Question: I have this xml
'''
<?xml version='1.0' encoding='utf-8'?>
<DATA>
<PERSONS>
<PERSON id="792226" member_id="53534">
<FNAME>Alfred</FNAME>
<MNAME> C </MNAME>
<LNAME> Kenneth </LNAME>
<EMAIL> ac1@abc.com </EMAIL>
<USER_ROLES>
<ROLE> Abstract </ROLE_NAME>
</USER_ROLES>
</PERSON>
<PERSON id="792319" member_id="34526">
<FNAME> Adam </FNAME>
<MNAME> F </MNAME>
<LNAME> Robert </LNAME>
<EMAIL> adam@xyz.com </EMAIL>
<USER_ROLES>
<ROLE> General</ROLE>
<ROLE> Reviewer </ROLE>
</USER_ROLES>
<AREAS_OF_EXPERTISE>
<EXPERTISE> Dynamics</EXPERTISE>
<EXPERTISE> Engineering </EXPERTISE>
<EXPERTISE> Exploration</EXPERTISE>
</AREAS_OF_EXPERTISE>
</PERSON>
</PERSONS>
</DATA>
'''
would like to convert as html table using xslt. I want to pull only id, member_id, fname, Role and Expertise..Any help would be appreciated.
Updated : I have applied this xslt
'''
<xsl:template match="/">
<html>
<head>
</head>
<body>
<table border="1">
<tr>
<th>ID</th>
<th>Member ID</th>
<th>First Name</th>
<th>ROLE</th>
<th>Expertise</th>
</tr>
<xsl:for-each select="DATA/PERSONS/PERSON">
<tr>
<td><xsl:value-of select="@id"/></td>
<td><xsl:value-of select="@member_id"/></td>
<td><xsl:value-of select="FNAME"/></td>
<td><xsl:value-of select="USER_ROLES/ROLE"/></td>
<td><xsl:value-of select="AREAS_OF_EXPERTISE/EXPERTISE"/></td>
</tr>
</xsl:for-each>
</table>
</body>
</html>
'''
But I am not sure how to read roles and expertise when it is more than one node. It always shows first node only. if role or expertise are more then one then it should be in a new row with id, memberid, fname and email.
I would like to display as

Edited : It should display in new row for each role and expertise. So, For id 792319, it will 5 rows, 2 rows for role and 3 rows for expertise. Little weird, but that is the way they wanted.
Some records may not have no roles and expertise.'
I tried to upload image what I want, but I dont have that much reputation to do that :)
EDIT :
Finally, I have developed this xslt. I got idea from Michael suggestion. Hope this will help others. This xslt read all the records together.
'''
<xsl:template match="/">
<html>
<head>
</head>
<body>
<table border="1">
<tr>
<th>ID</th>
<th>Member ID</th>
<th>First Name</th>
<th>Email</th>
<th>ROLE</th>
<th>Expertise</th>
</tr>
<xsl:for-each select="DATA/PERSONS/PERSON">
<xsl:choose>
<xsl:when test="count(USER_ROLES) > 0 or count(AREAS_OF_EXPERTISE) > 0">
<xsl:for-each select="USER_ROLES/ROLE" >
<tr>
<td><xsl:value-of select="../../@id"/></td>
<td><xsl:value-of select="../../@member_id"/></td>
<td><xsl:value-of select="../../FNAME"/></td>
<td><xsl:value-of select="../../EMAIL"/></td>
<td><xsl:value-of select="self::ROLE"/></td>
<td></td>
</tr>
</xsl:for-each>
<xsl:for-each select="AREAS_OF_EXPERTISE/EXPERTISE" >
<tr>
<td><xsl:value-of select="../../@id"/></td>
<td><xsl:value-of select="../../@member_id"/></td>
<td><xsl:value-of select="../../FNAME"/></td>
<td><xsl:value-of select="../../EMAIL"/></td>
<td></td>
<td><xsl:value-of select="self::EXPERTISE"/></td>
</tr>
</xsl:for-each>
</xsl:when>
<xsl:otherwise>
<tr>
<td><xsl:value-of select="@id"/></td>
<td><xsl:value-of select="@member_id"/></td>
<td><xsl:value-of select="FNAME"/></td>
<td><xsl:value-of select="EMAIL"/></td>
<td></td>
<td></td>
</tr>
</xsl:otherwise>
</xsl:choose>
</xsl:for-each>
</table>
</body>
</html>
</xsl:template>
'''
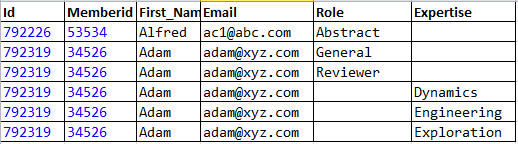
Answer: Would a table like this satisfy your requirements?

---
## Edit:
It is very simple to produce a table like you want:

'''
<?xml version="1.0" encoding="utf-8"?>
<xsl:stylesheet version="1.0"
xmlns:xsl="http://www.w3.org/1999/XSL/Transform">
<xsl:output method="xml" version="1.0" encoding="UTF-8" indent="yes"/>
<xsl:template match="/">
<table border="1">
<tr>
<th>ID</th>
<th>Member ID</th>
<th>First Name</th>
<th>e-Mail</th>
<th>Role</th>
<th>Expertise</th>
</tr>
<xsl:for-each select="DATA/PERSONS/PERSON/USER_ROLES/ROLE | DATA/PERSONS/PERSON/AREAS_OF_EXPERTISE/EXPERTISE">
<tr>
<td><xsl:value-of select="../../@id"/></td>
<td><xsl:value-of select="../../@member_id"/></td>
<td><xsl:value-of select="../../FNAME"/></td>
<td><xsl:value-of select="../../EMAIL"/></td>
<td><xsl:value-of select="self::ROLE"/></td>
<td><xsl:value-of select="self::EXPERTISE"/></td>
</tr>
</xsl:for-each>
</table>
</xsl:template>
</xsl:stylesheet>
'''
However, if a person has neither a role nor an expertise, they will not be included.
---
## Edit 2:
To append the people with no roles nor expertise to the above table, just add another row for each such person. Here's the modified stylesheet:
'''
<?xml version="1.0" encoding="utf-8"?>
<xsl:stylesheet version="1.0"
xmlns:xsl="http://www.w3.org/1999/XSL/Transform">
<xsl:output method="xml" version="1.0" encoding="UTF-8" indent="yes"/>
<xsl:template match="/">
<table border="1">
<tr>
<th>ID</th>
<th>Member ID</th>
<th>First Name</th>
<th>e-Mail</th>
<th>Role</th>
<th>Expertise</th>
</tr>
<xsl:for-each select="DATA/PERSONS/PERSON/USER_ROLES/ROLE | DATA/PERSONS/PERSON/AREAS_OF_EXPERTISE/EXPERTISE">
<tr>
<td><xsl:value-of select="../../@id"/></td>
<td><xsl:value-of select="../../@member_id"/></td>
<td><xsl:value-of select="../../FNAME"/></td>
<td><xsl:value-of select="../../EMAIL"/></td>
<td><xsl:value-of select="self::ROLE"/></td>
<td><xsl:value-of select="self::EXPERTISE"/></td>
</tr>
</xsl:for-each>
<xsl:for-each select="DATA/PERSONS/PERSON[not(USER_ROLES) and not(AREAS_OF_EXPERTISE)]">
<tr>
<td><xsl:value-of select="@id"/></td>
<td><xsl:value-of select="@member_id"/></td>
<td><xsl:value-of select="FNAME"/></td>
<td><xsl:value-of select="EMAIL"/></td>
<td/>
<td/>
</tr>
</xsl:for-each>
</table>
</xsl:template>
</xsl:stylesheet>
'''